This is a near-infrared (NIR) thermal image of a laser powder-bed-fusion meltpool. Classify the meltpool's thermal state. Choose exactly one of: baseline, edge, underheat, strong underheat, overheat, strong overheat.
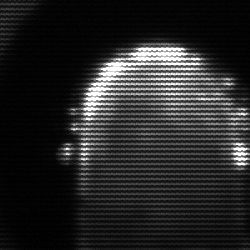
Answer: baseline